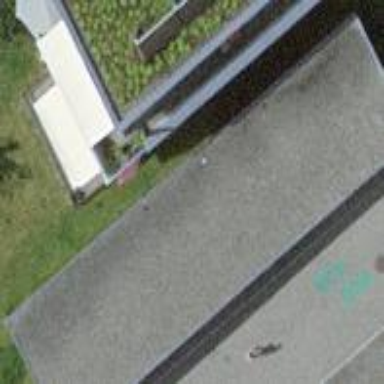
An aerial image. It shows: View of roof of building.